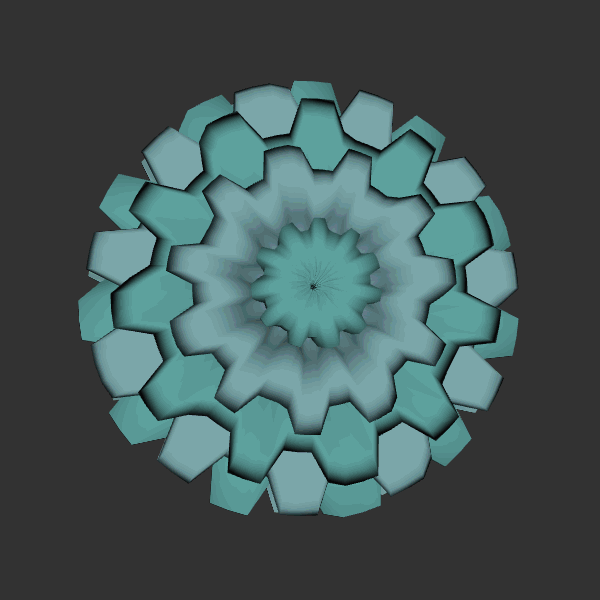
Background: dark